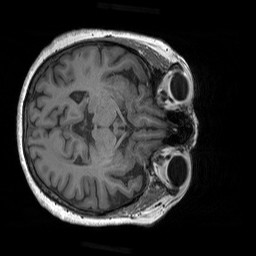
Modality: T1w
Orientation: axial
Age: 72
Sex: female
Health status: healthy
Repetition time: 1.9 s
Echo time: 0.00252 s